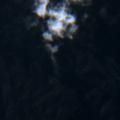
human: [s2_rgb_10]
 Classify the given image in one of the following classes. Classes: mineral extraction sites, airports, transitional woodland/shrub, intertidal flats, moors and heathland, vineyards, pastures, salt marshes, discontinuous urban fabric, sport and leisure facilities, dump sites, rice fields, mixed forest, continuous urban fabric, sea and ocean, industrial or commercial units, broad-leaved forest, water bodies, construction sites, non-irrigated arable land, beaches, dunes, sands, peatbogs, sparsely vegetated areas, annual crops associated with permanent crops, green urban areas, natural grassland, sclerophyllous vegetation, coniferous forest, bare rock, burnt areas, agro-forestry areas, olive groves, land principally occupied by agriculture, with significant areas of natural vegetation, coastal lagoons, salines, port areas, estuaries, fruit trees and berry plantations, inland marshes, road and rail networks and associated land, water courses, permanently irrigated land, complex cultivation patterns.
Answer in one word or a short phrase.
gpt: sea and ocean